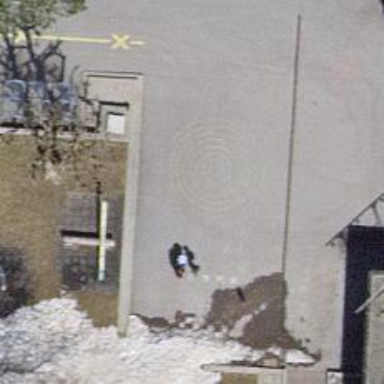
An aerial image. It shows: School.